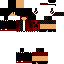
A male skeleton skin with dark skin, wearing brown helmet dressed in a red armor chest and red pants, featuring a closed mouth.